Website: slack
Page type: stored-credit-cards
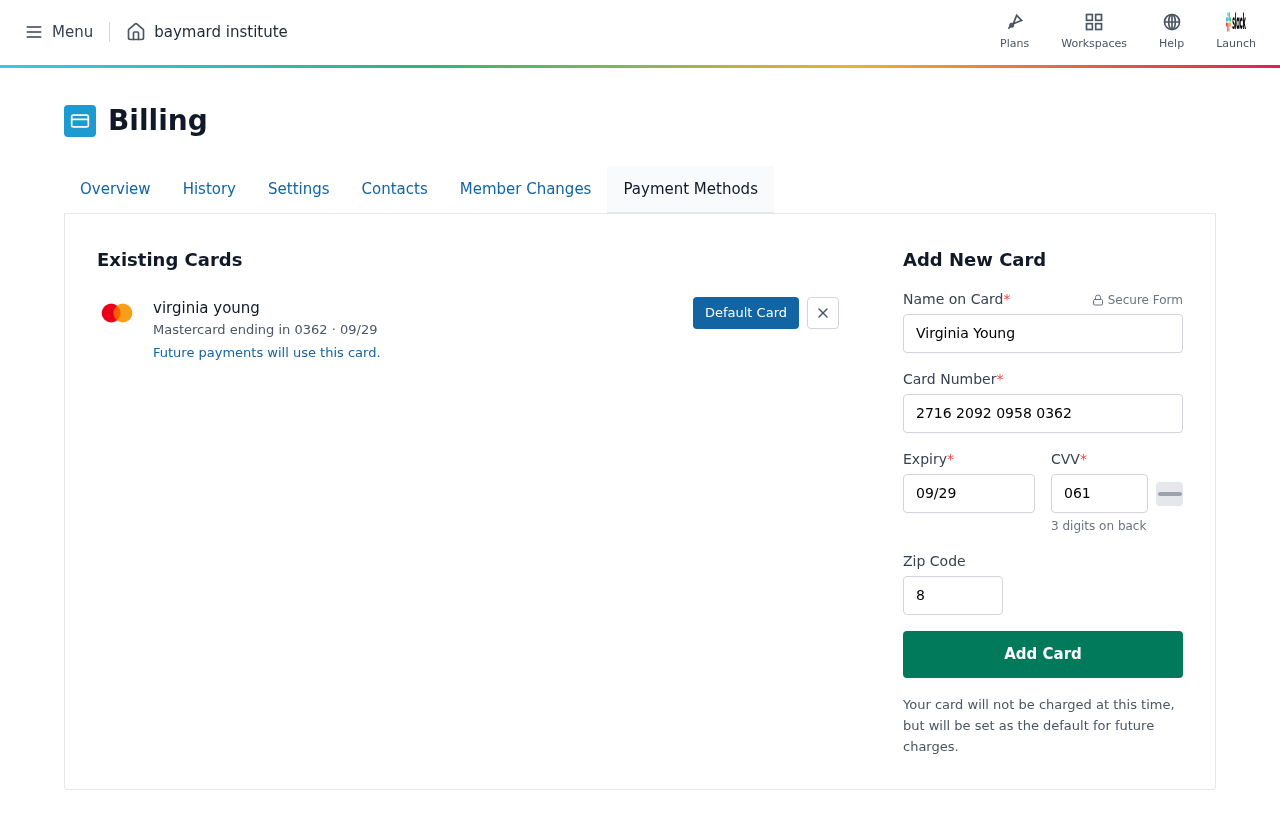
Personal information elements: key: PII_CARD_CVV
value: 061
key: PII_CARD_EXPIRY
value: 09/29
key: PII_CARD_EXPIRY_MONTH
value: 09
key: PII_CARD_EXPIRY_YEAR
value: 29
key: PII_CARD_LAST4
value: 0362
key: PII_CARD_NUMBER
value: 2716 2092 0958 0362
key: PII_CARD_TYPE
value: Mastercard
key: PII_FULLNAME
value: virginia young
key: PII_FULLNAME
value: Virginia Young
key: PII_POSTCODE
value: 87198